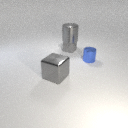
small gray rubber cube behind large gray metal cube